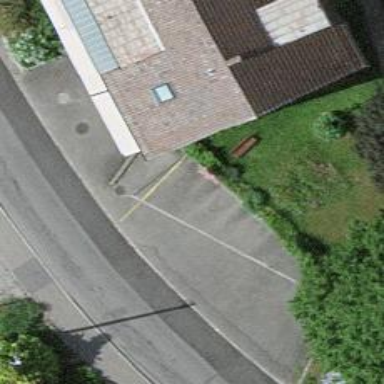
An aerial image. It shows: Group of garages.